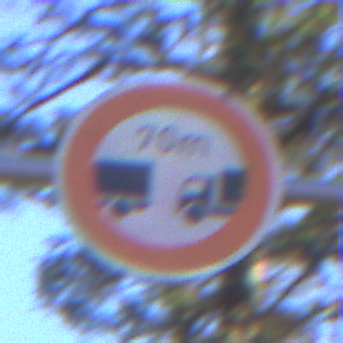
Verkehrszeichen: VerbotUnterschreitenMindestabstand
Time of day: MorningAfternoon
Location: Outdoor (Nature)
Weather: Clear
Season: Winter
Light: Natural